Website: bh-photo
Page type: cart
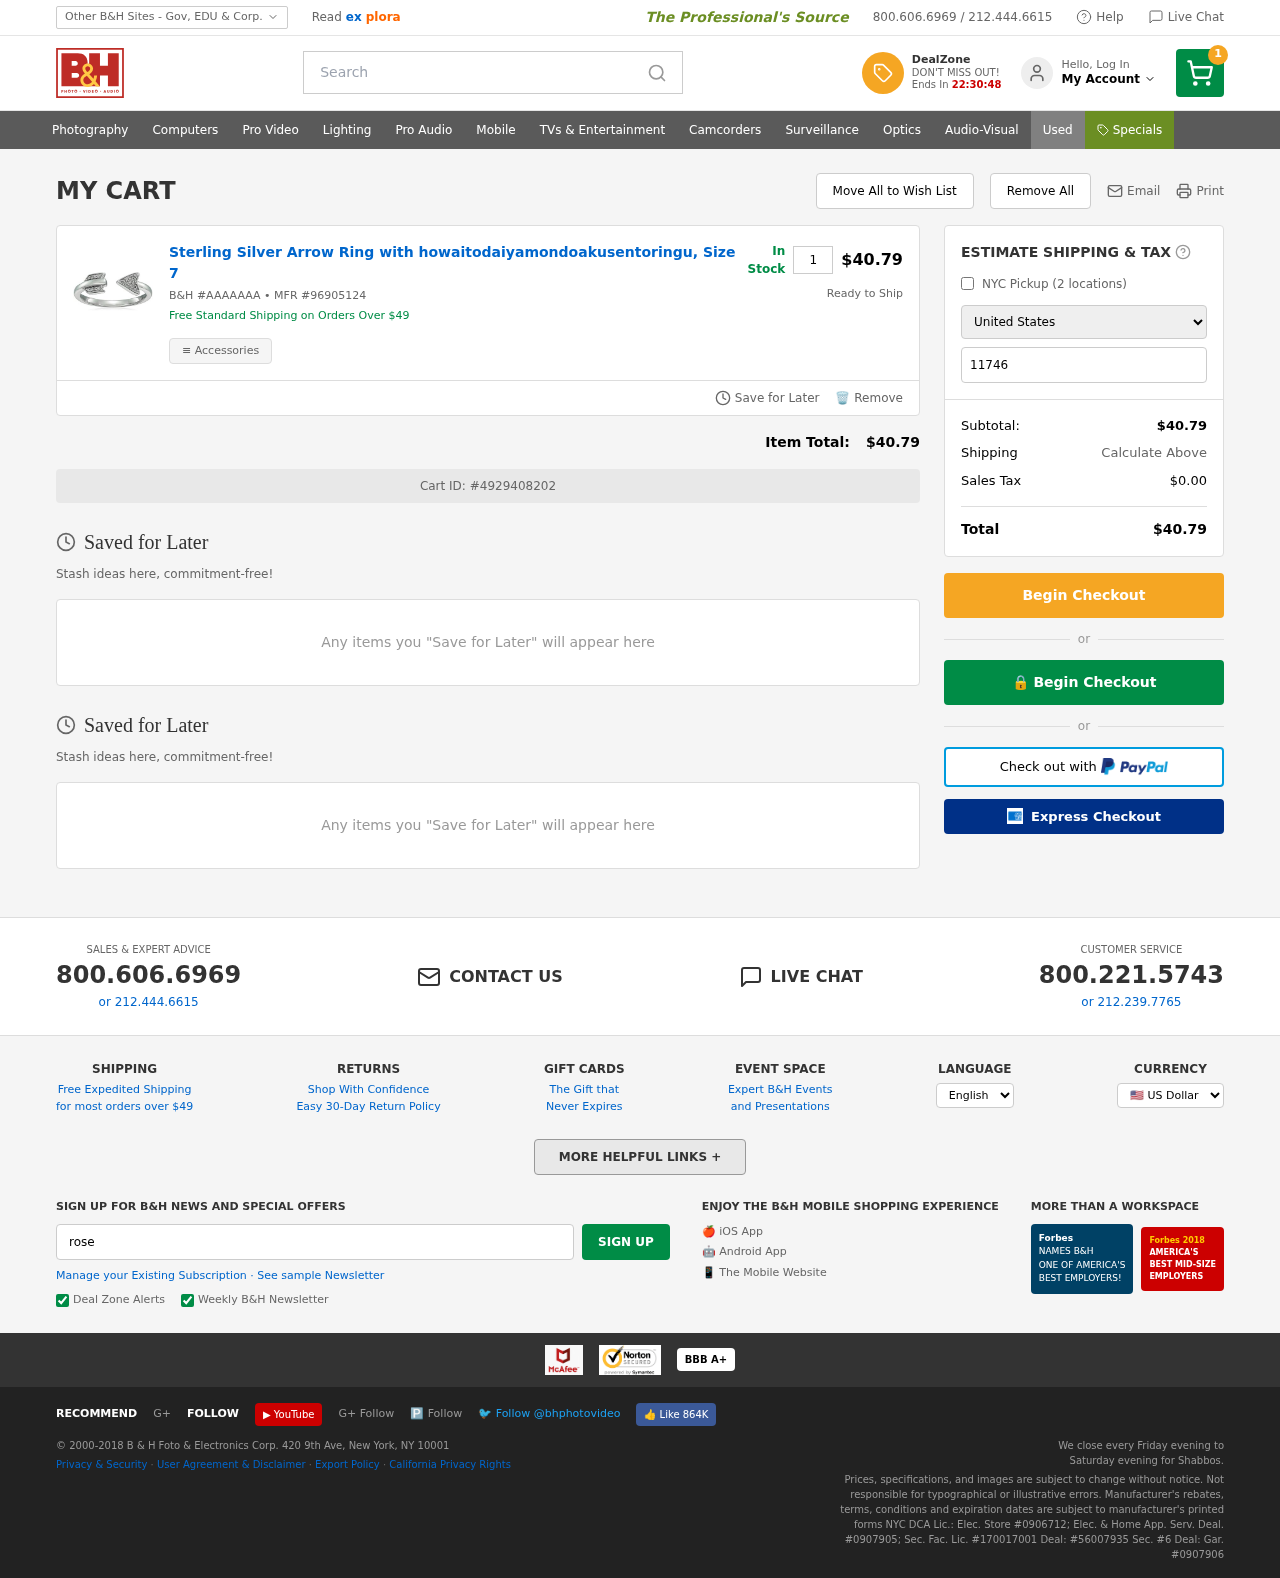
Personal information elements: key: PII_COUNTRY
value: United States
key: PII_EMAIL
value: rose.liu@gmail.com
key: PII_POSTCODE
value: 11746
Product elements: key: PRODUCT1_NAME
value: Sterling Silver Arrow Ring with howaitodaiyamondoakusentoringu, Size 7 
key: PRODUCT1_QUANTITY
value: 1
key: PRODUCT1_SKU
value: AAAAAAA
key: PRODUCT1_MFR
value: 96905124
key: PRODUCT1_SUBTOTAL
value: $40.79
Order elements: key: ORDER_NUM_ITEMS
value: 1
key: ORDER_SUBTOTAL
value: $40.79
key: ORDER_ID
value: #4929408202
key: ORDER_TAX
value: $0.00
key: ORDER_TOTAL
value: $40.79
Search elements: key: HEADER_SEARCH
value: Search